Question: I use the UISwitch control under iPad 5.0 and everything works fine. But if I run the app under iPad 4.3 that control shifted to the left.

In this sample both controls have the same autosizing mask and content mode.
Deployment Target: 4.3
Base SDK 5.0
Somebody can explain my problem.
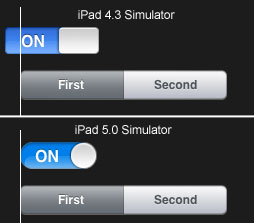
Answer: Well, it's not pretty... both UISwitch don't have the same width.
I use to this code to try something :
'''
CGRect aRect = self.mySwitch.frame;
aRect.origin.x = 20;
aRect.origin.y = 20;
self.mySwitch.frame = aRect;
'''
And that give me the right placement in both simulator.
So This explain, but how to fixe this without that ugly piece of code.
---
This are the values of center and origin I got back in the NSLog.
'''
ipad iOS 5
LOG: Center of sw1 x == 60 : y == 33.50
LOG: Origin of sw1 x == 20 : y == 20.00
ipad iOS 4.3
LOG: Center of sw1 x == 52 : y == 33.50
LOG: Origin of sw1 x == 5 : y == 20.00
'''
Maybe the code from Apple is written so an App that was developed before iOS 5 would have it's switch display correctly, but the inverse is not true...
I hope to see a better explanation.